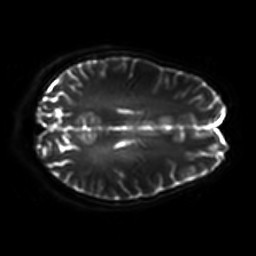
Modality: DWI
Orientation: axial
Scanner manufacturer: philips
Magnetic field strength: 7 T
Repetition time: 9.612 s
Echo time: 0.073 s